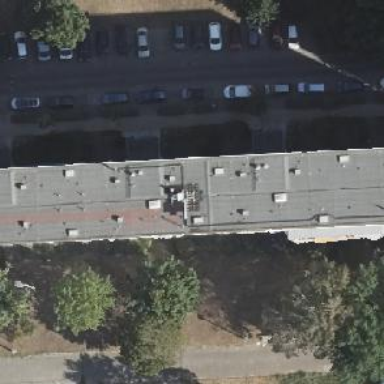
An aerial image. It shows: Flat-roofed apartment building.